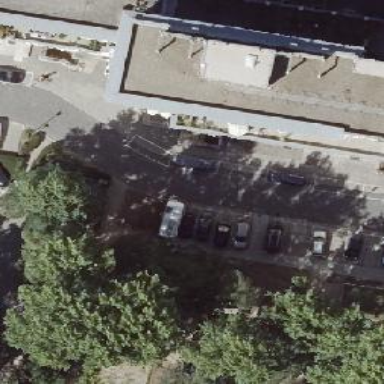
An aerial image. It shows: Service road with separate parking on both sides.